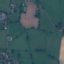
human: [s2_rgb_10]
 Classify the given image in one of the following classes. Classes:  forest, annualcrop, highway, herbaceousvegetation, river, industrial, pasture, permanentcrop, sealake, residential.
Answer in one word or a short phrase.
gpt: Pasture